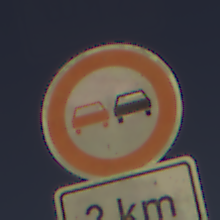
Verkehrszeichen: Ueberholverbot
Zusatzzeichen unten: Entfernungsangaben2
Umgebung: Outdoor, Nature
Tageszeit: SunriseSunset
Wetter: Clear
Licht: Natural
Jahreszeit: NotSpecified
Kontrast: HighContrast